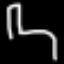
Label: chair